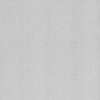
Label: dusty